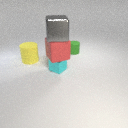
large gray metal cube above large red rubber cube